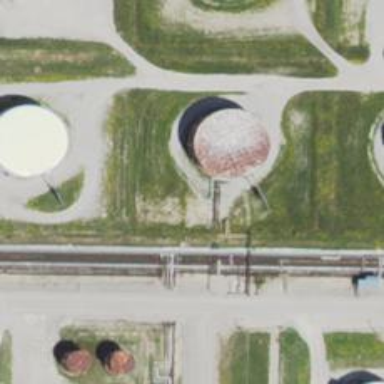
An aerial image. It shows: Storage tank that is man-made.